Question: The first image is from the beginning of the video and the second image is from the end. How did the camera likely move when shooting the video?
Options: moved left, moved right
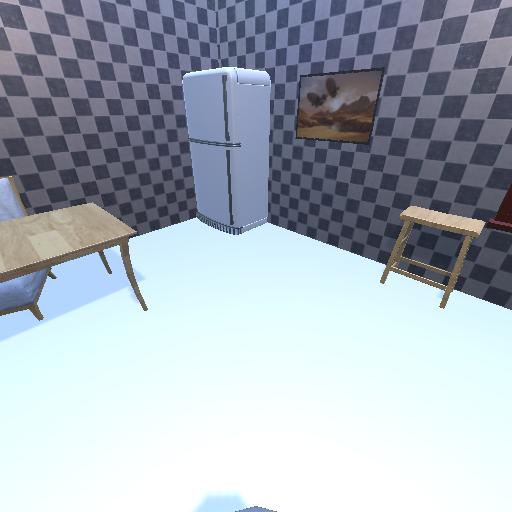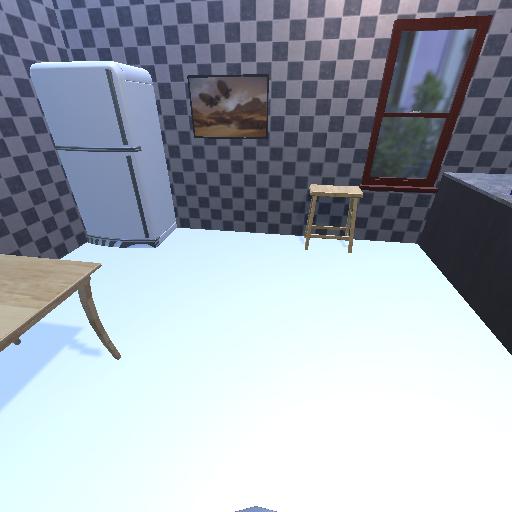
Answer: moved left